Question: I just started to create my java GUI using pro Window Builder, the JFrame and getContentPane panel was created by default, what layout is proper for getContentPane before i proceed to create another mainPanel with card layout? by default, getContentPane is set to border layout but i cant adjust my mainPanel resolution size with the that getContentPane layout. i can only edit after i set getContentPane layout to null layout. but from what i read using null layout is not recommended.

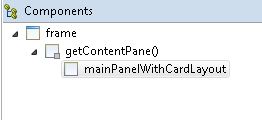
Answer: I am prefer to use MIG Layout as it give me more control and freedom to adjust my card layout